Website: lowes
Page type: order-tracking
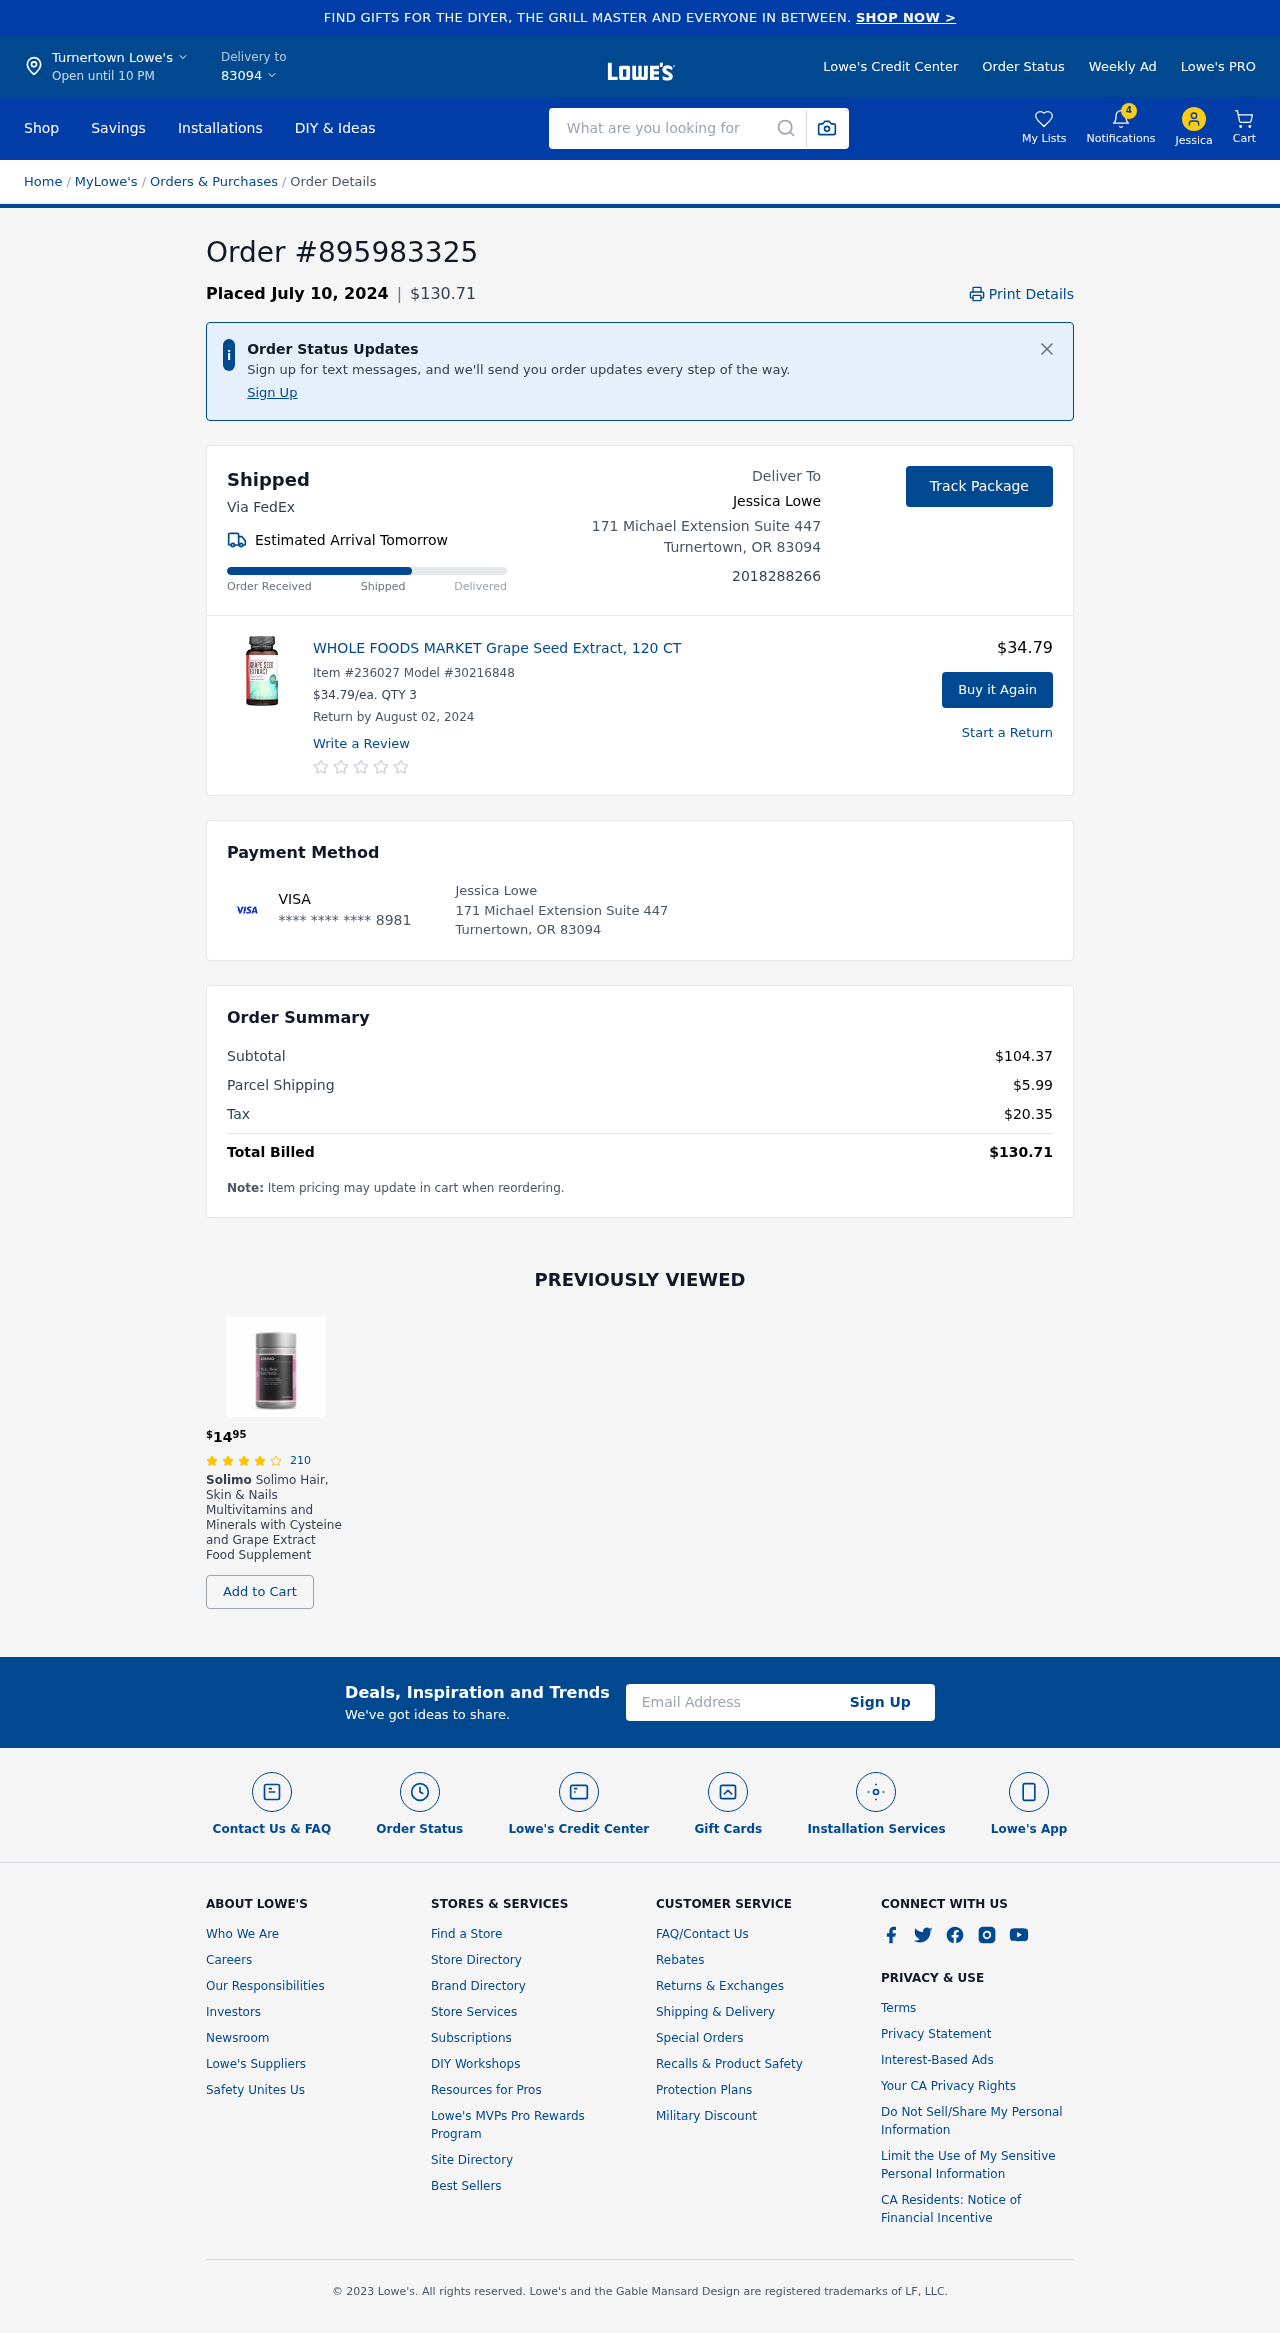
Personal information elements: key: PII_CARD_LAST4
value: **** **** **** 8981
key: PII_CARD_TYPE
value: VISA
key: PII_CITY
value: Turnertown Lowe's
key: PII_CITY_STATE_ZIP
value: Turnertown, OR 83094
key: PII_EMAIL
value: jlowe@yahoo.com
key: PII_FIRSTNAME
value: Jessica
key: PII_FULLNAME
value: Jessica Lowe
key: PII_PHONE
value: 2018288266
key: PII_POSTCODE
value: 83094
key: PII_STREET
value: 171 Michael Extension Suite 447
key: PII_FULLNAME2
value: Jessica Lowe
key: PII_STREET2
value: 171 Michael Extension Suite 447
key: PII_CITY_STATE_ZIP2
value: Turnertown, OR 83094
Product elements: key: PRODUCT1_NAME
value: WHOLE FOODS MARKET Grape Seed Extract, 120 CT
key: PRODUCT1_PRICE
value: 34.79
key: PRODUCT1_QUANTITY
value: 3
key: PRODUCT2_BRAND
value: Solimo
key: PRODUCT2_NAME
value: Solimo Hair, Skin & Nails Multivitamins and Minerals with Cysteine and Grape Extract Food Supplement
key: PRODUCT2_NUM_RATINGS
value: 210
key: PRODUCT2_PRICE
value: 14.95
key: PRODUCT2_RATING
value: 3.8
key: PRODUCT1_ITEM
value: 236027
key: PRODUCT1_MODEL
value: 30216848
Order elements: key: ORDER_ID
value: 895983325
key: ORDER_DATE
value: Placed July 10, 2024
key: ORDER_TOTAL
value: $130.71
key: ORDER_DELIVERY_DATE
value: Estimated Arrival Tomorrow
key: ORDER_RETURN_BY_DATE
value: Return by August 02, 2024
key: ORDER_SUBTOTAL
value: $104.37
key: ORDER_SHIPPING_COST
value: $5.99
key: ORDER_TAX
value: $20.35
Search elements: key: HEADER_SEARCH
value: What are you looking for
Other elements: key: NOTIFICATION_COUNT
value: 4